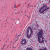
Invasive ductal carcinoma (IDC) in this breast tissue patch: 0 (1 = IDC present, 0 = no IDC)